Question: I want to get the hexadecimal codes of the colors that the 'scale_fill_grey' function uses to fill the categories of the barplot produced by the following codes:
'''
library(ggplot2)
data <- data.frame(
Meal = factor(c("Breakfast","Lunch","Dinner","Snacks"),
levels=c("Breakfast","Lunch","Dinner","Snacks")),
Cost = c(9.75,13,19,10.20))
ggplot(data=data, aes(x=Meal, y=Cost, fill=Meal)) +
geom_bar(stat="identity") +
scale_fill_grey(start=0.8, end=0.2)
'''

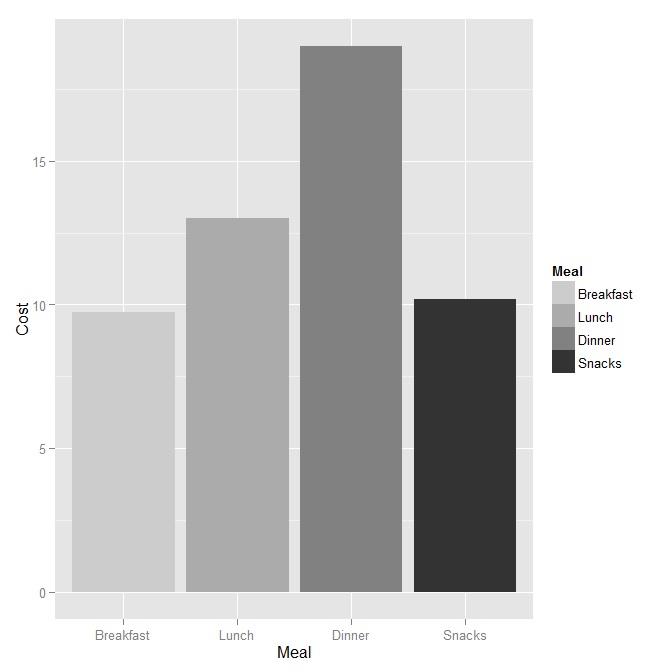
Answer: 'scale_fill_grey()' uses 'grey_pal()' from the 'scales' package, which in turn uses 'grey.colors()'. So, you can generate the codes for the scale of four colours that you used as follows:
'''
grey.colors(4, start = 0.8, end = 0.2)
## [1] "#CCCCCC" "#ABABAB" "#818181" "#333333"
'''
This shows a plot with the colours
'''
image(1:4, 1, matrix(1:4), col = grey.colors(4, start = 0.8, end = 0.2))
'''
<URL>